Question: I'm experiencing a rather odd crash relating to manual KVO notification on a particular property of my data manager class.
This class loads its data asynchronously on a custom serial queue. After loading is finished, the class sets it's property 'dataLoaded' to the appropriate value depending on whether data was loaded successfully or not. Observers can observe this property in order to be notified when loading has completed.
Under normal circumstances, this works perfectly fine. The problem arises when I allow the data loading to be canceled, which returns early from the loading block, sets 'isDataLoaded' to NO and 'wasLoadingCanceled' to YES. Here is a video demonstrating the issue:
<URL>
As can be seen in the video, the exception always occurs on the line:
'''
[self willChangeValueForKey:...];
'''
Here are the relevant methods for the 'DataManager' class:
'''
// .h
@property (nonatomic, readonly) BOOL dataLoaded;
@property (nonatomic, readonly, getter=isDataLoading) BOOL dataLoading;
@property (nonatomic, readonly, getter=wasLoadingCanceled) BOOL loadingCanceled;
// .m
- (id)init
{
self = [super init];
if (self) {
_data = @[];
_dataLoaded = NO;
_dataLoading = NO;
_loadingCanceled = NO;
}
return self;
}
- (void)_clearData:(NSNotification *)notification
{
if (self.isDataLoading) {
_loadingCanceled = YES;
} else {
self.dataLoaded = NO;
}
_data = @[];
[[NSNotificationCenter defaultCenter] removeObserver:self name:@"WillLogOut" object:nil];
}
- (void)loadDataWithBlock:(NSArray* (^)(void))block
{
[[NSNotificationCenter defaultCenter] addObserver:self selector:@selector(_clearData:) name:@"WillLogOut" object:nil];
dispatch_queue_t loadingQueue = dispatch_queue_create("com.LoadingQueue", NULL);
__weak typeof(self) weakSelf = self;
dispatch_async(loadingQueue, ^{
__strong typeof(weakSelf) strongSelf = weakSelf;
strongSelf->_dataLoading = YES;
strongSelf->_loadingCanceled = NO;
NSLog(@"Data loading...");
strongSelf.data = block();
strongSelf->_dataLoading = NO;
NSLog(@"Data loaded.");
BOOL dataLoaded = (strongSelf.data != nil);
dispatch_async(dispatch_get_main_queue(), ^{
// CRASH here now...
strongSelf.dataLoaded = dataLoaded;
});
});
}
//- (void)setDataLoaded:(BOOL)dataLoaded
//{
// CRASH: Exception always on the following line:
// [self willChangeValueForKey:NSStringFromSelector(@selector(isDataLoaded))];
// _dataLoaded = dataLoaded;
// [self didChangeValueForKey:NSStringFromSelector(@selector(isDataLoaded))];
//}
'''
Here is the code that starts the loading when logging in:
'''
[dataManager loadDataWithBlock:^NSArray *{
NSMutableArray *data = [NSMutableArray array];
[data addObject:@"One"];
[data addObject:@"Two"];
// NOTE: Simulating longer loading time.
usleep(1.0 * 1.0e6);
if (dataManager.wasLoadingCanceled) {
NSLog(@"Loading canceled.");
return nil;
}
[data addObject:@"Three"];
[data addObject:@"Four"];
[data addObject:@"Five"];
// NOTE: Simulating longer loading time.
usleep(1.0 * 1.0e6);
if (dataManager.wasLoadingCanceled) {
NSLog(@"Loading canceled.");
return nil;
}
[data addObject:@"Six"];
[data addObject:@"Seven"];
return data;
}];
'''
And finally, here is the code for the observing view controller that populates the table view:
'''
- (void)viewWillAppear:(BOOL)animated
{
[super viewWillAppear:animated];
if (self.dataManager.dataLoaded) {
[self.dataTable reloadData];
} else {
[self.dataManager addObserver:self
forKeyPath:NSStringFromSelector(@selector(dataLoaded))
options:NSKeyValueObservingOptionNew
context:nil];
}
}
- (void)observeValueForKeyPath:(NSString *)keyPath ofObject:(id)object change:(NSDictionary *)change context:(void *)context
{
if ([keyPath isEqualToString:NSStringFromSelector(@selector(dataLoaded))]) {
BOOL check = [[change objectForKey:NSKeyValueChangeNewKey] boolValue];
if (check) {
dispatch_sync(dispatch_get_main_queue(), ^{
[self.dataTable reloadSections:[NSIndexSet indexSetWithIndex:0] withRowAnimation:UITableViewRowAnimationFade];
});
[self.dataManager removeObserver:self forKeyPath:NSStringFromSelector(@selector(dataLoaded)) context:nil];
}
}
}
- (IBAction)logOut:(id)sender
{
[[NSNotificationCenter defaultCenter] postNotificationName:@"WillLogOut" object:self userInfo:nil];
[self dismissViewControllerAnimated:YES completion:nil];
}
'''
And yes, I did try to dispatch the manual KVO notification to the main thread, but that results in a complete lock in the UI.
EDIT: I changed the 'dataLoaded' property to not use a different getter, removing the need for manual KVO. However, there is still a crash now when trying to set the property.
Here is the stack trace:

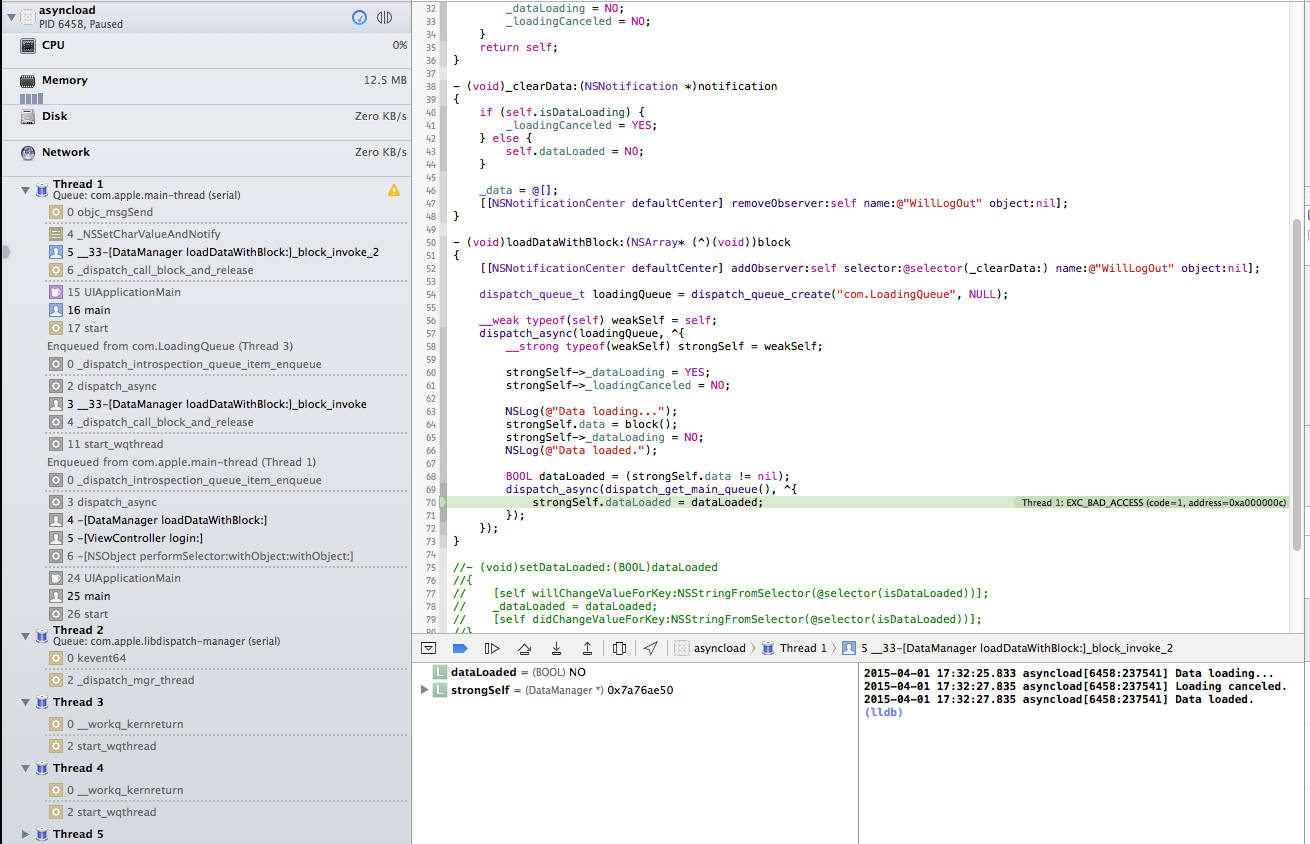
Answer: The name of your property is 'dataLoaded'. Therefore, the key you use with KVC and KVO should be '@"dataLoaded"', not '@"isDataLoaded"'. 'isDataLoaded' is just the name of a getter, not the property. Consider, for example, if the property were publicly read-write (I know it's not), would you think that '[object setValue:newValue forKey:@"isDataLoaded"]' to be correct? That would look for a setter named '-setIsDataLoaded:', which doesn't exist.
If you fix that, then there's no need to manually post KVO change notifications. Any call to '-setDataLoaded:' is going to generate them automatically (assuming you haven't disabled that by overriding '+automaticallyNotifiesObserversForKey:').
Likewise, things like 'self.dataManager.isDataLoaded' are kind of wrong. With dot syntax, you should use the property name, not the getter name. The property is named 'dataLoaded'. It produces a getter named '-isDataLoaded'. It happens that the existence of a getter implies the existence of an property with the getter's name. So, the declared property 'dataLoaded' happens to imply the existence of an informal property named 'isDataLoaded' -- which is why your code compiles -- but that's not really the name of your class's property.
I'm not sure why you're using the construct 'NSStringFromSelector(@selector(isDataLoaded))', but I think it would just be better to use a symbolic string constant.
Dispatching the setting of the property to the main thread could probably be made to work, but you would want to do it asynchronously, not synchronously as your commented-out code shows. Also, if the KVO change notification is posted on the main thread, then your '-observeValueForKeyPath:...' method use 'dispatch_sync(dispatch_get_main_queue(), ...)' because that will definitely deadlock. Either execute that code directly or dispatch it asynchronously.
Beyond that, we'd need to see crash details to give a more narrowly-focused answer.